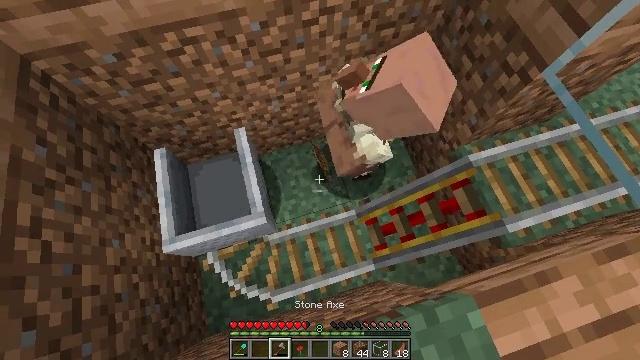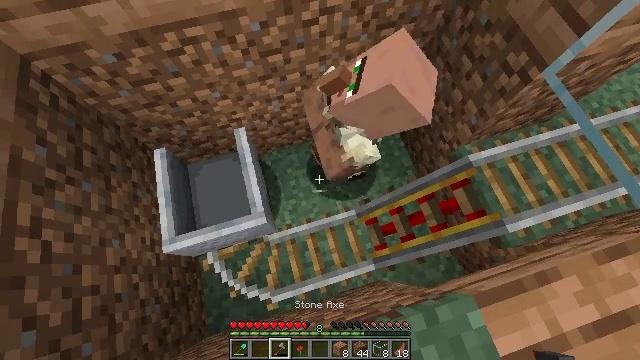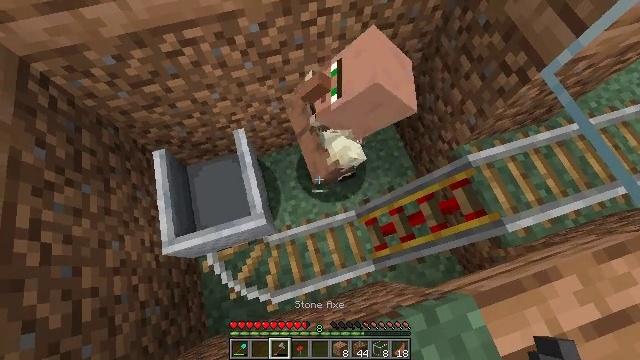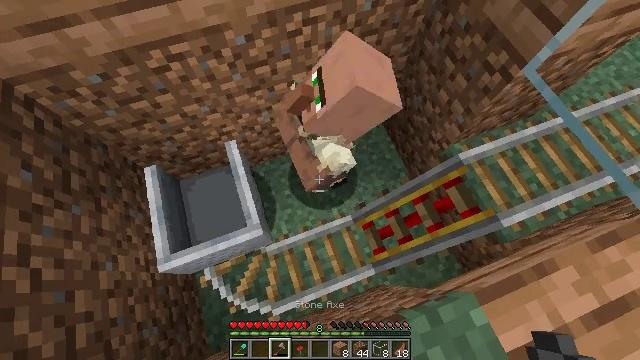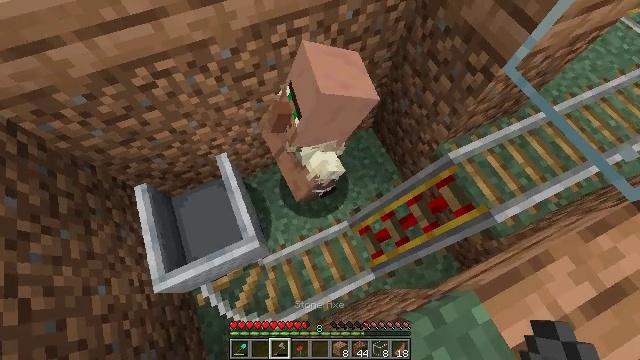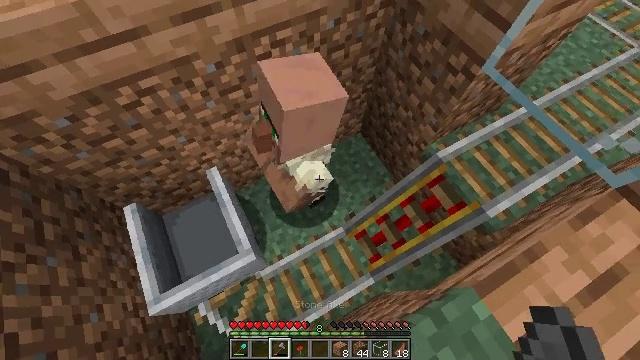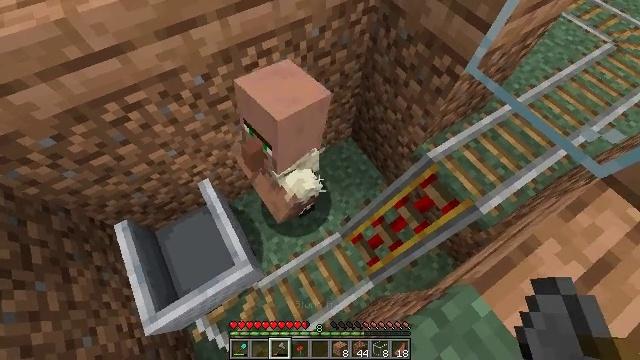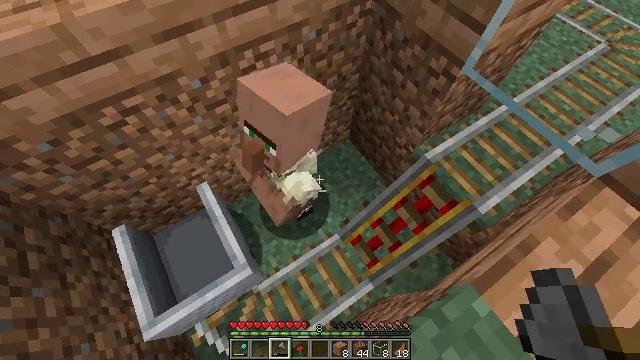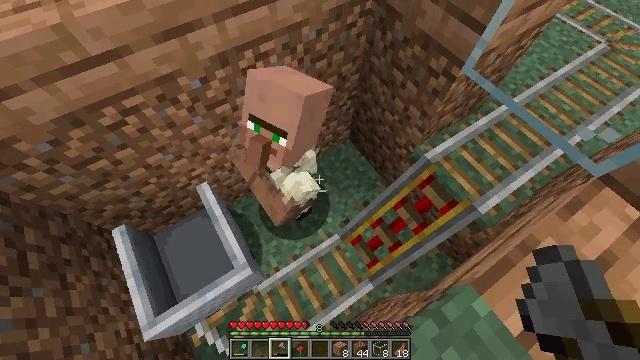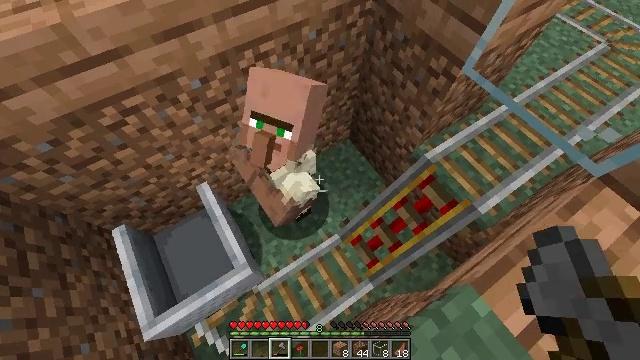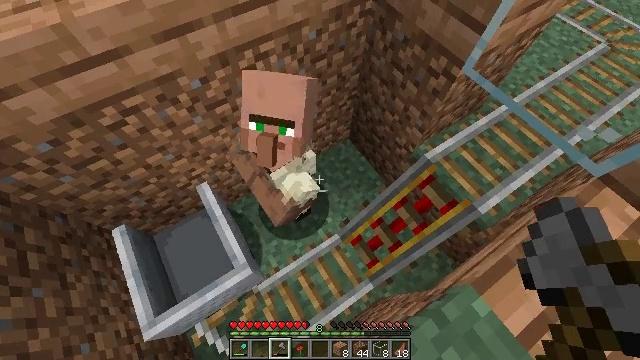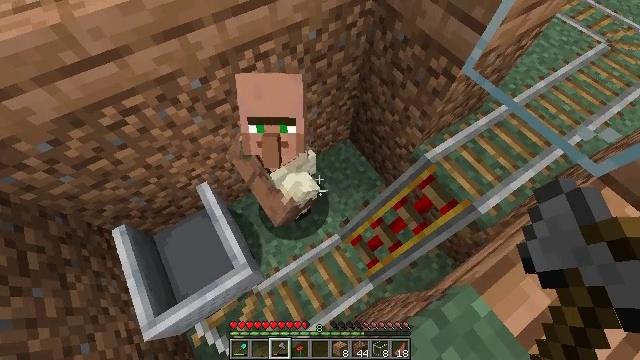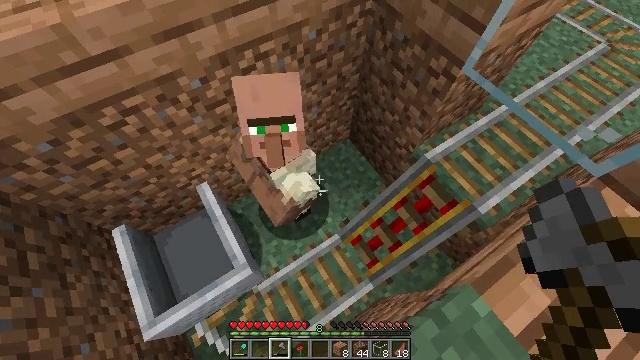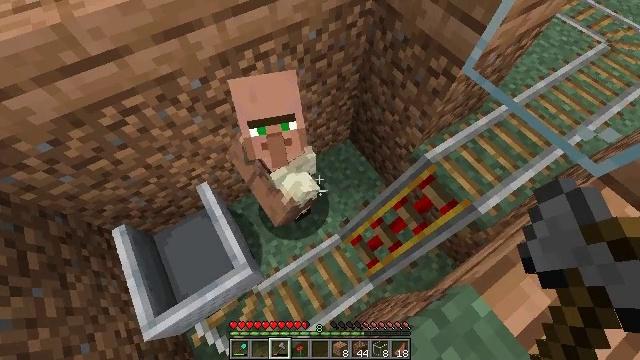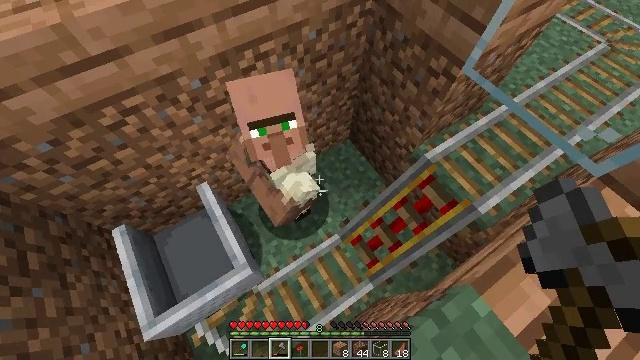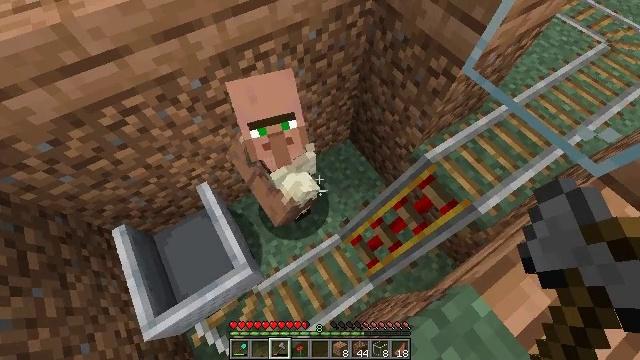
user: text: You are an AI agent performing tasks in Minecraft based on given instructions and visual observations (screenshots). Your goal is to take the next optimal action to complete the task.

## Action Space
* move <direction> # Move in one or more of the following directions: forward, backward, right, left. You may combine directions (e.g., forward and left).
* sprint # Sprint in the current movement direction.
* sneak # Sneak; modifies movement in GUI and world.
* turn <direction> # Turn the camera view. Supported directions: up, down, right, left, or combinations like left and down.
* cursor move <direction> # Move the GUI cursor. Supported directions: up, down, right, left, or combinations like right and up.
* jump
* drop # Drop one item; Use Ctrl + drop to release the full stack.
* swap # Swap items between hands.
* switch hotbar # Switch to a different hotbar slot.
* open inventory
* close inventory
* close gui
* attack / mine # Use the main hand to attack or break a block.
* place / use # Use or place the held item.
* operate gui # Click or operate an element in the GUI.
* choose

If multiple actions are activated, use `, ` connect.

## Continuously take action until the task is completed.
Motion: motion action
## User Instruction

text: Attack the glass to break it.
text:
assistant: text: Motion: sneak
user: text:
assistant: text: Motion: sneak
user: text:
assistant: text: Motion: sneak, turn right and up
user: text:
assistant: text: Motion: sneak, turn right and up
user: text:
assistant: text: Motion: sneak, turn right and up
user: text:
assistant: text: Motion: sneak, turn right and up
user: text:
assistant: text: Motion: sneak
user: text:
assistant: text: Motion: sneak
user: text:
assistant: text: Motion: sneak
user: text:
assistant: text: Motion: sneak
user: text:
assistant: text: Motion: sneak
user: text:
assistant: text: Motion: sneak
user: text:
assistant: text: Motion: sneak
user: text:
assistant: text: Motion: sneak
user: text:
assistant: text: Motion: sneak
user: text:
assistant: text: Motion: sneak
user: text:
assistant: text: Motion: sneak
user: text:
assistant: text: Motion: move forward and move right, sneak, turn left
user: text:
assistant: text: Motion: move forward and move right, sneak, turn left
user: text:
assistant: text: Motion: move forward, sneak, turn left
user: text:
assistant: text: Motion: move forward, sneak, turn left
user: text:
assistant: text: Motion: move forward and move right
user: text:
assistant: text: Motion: move forward and move right
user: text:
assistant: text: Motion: move forward and move right, turn left
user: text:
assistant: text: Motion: move forward and move right, turn left
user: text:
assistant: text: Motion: move forward, turn left
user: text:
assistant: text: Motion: move forward, turn left
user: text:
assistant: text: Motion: move forward
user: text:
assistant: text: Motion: move forward, turn left
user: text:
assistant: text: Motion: move forward, turn left